Field crop: tomato
Growth stage: 1
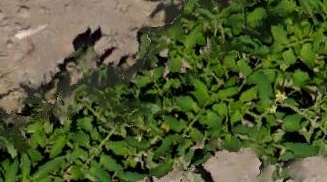
Species: tomato